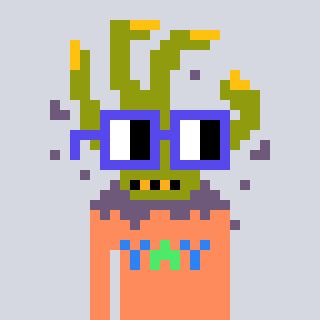
a pixel art character with square blue glasses, a zombie-hand-shaped head and a peachy-colored body on a cool background